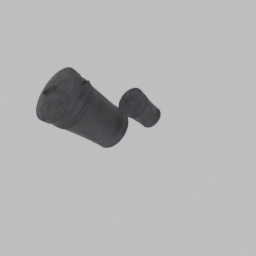
Label: tools